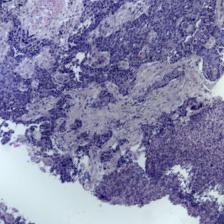
Diagnosis: OSCC